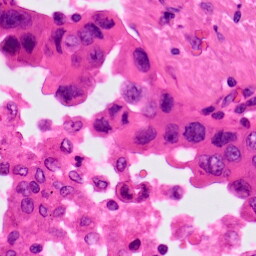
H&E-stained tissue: Lung